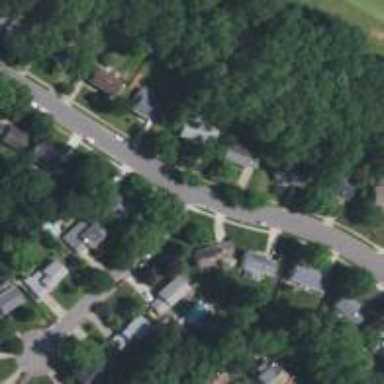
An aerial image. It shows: Neighborhood.